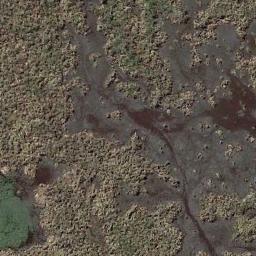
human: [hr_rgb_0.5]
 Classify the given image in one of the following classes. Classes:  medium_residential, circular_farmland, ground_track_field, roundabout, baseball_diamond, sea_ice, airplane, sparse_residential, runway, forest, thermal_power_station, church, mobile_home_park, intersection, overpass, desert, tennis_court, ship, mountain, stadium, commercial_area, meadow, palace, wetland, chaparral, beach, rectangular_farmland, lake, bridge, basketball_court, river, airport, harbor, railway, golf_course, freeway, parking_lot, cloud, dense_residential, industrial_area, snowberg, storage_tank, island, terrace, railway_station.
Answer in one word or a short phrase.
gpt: wetland